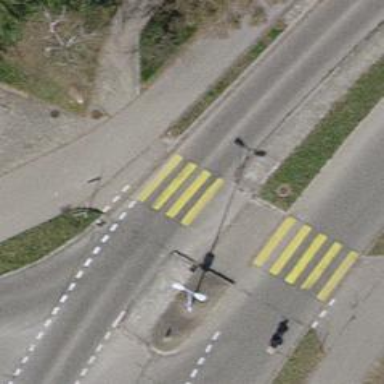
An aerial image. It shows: Marked crossing on footway.